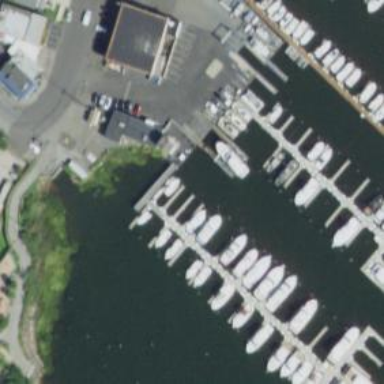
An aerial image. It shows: Pier with mooring facilities.